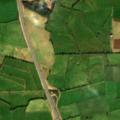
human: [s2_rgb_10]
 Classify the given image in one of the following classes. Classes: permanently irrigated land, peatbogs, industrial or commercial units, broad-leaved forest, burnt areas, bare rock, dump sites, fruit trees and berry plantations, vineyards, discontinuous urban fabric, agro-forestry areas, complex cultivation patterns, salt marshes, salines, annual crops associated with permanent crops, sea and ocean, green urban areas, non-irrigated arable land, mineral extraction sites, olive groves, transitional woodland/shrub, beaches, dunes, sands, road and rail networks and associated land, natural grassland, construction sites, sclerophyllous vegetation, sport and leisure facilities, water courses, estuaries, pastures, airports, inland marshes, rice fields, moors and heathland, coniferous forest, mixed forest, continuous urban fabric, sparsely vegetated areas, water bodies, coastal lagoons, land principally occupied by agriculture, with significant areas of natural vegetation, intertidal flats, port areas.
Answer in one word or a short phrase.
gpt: road and rail networks and associated land, pastures